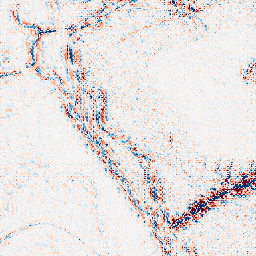
Category: wavelet
Decomposition family: wavelet_reverse_biorthogonal
Decomposition parameters: wavelet: rbio2.4
level: 3
Upsampling method: regularized
Upsampling parameters: scale: 2
lambda_reg: 0.1
Upsampling scale: 2